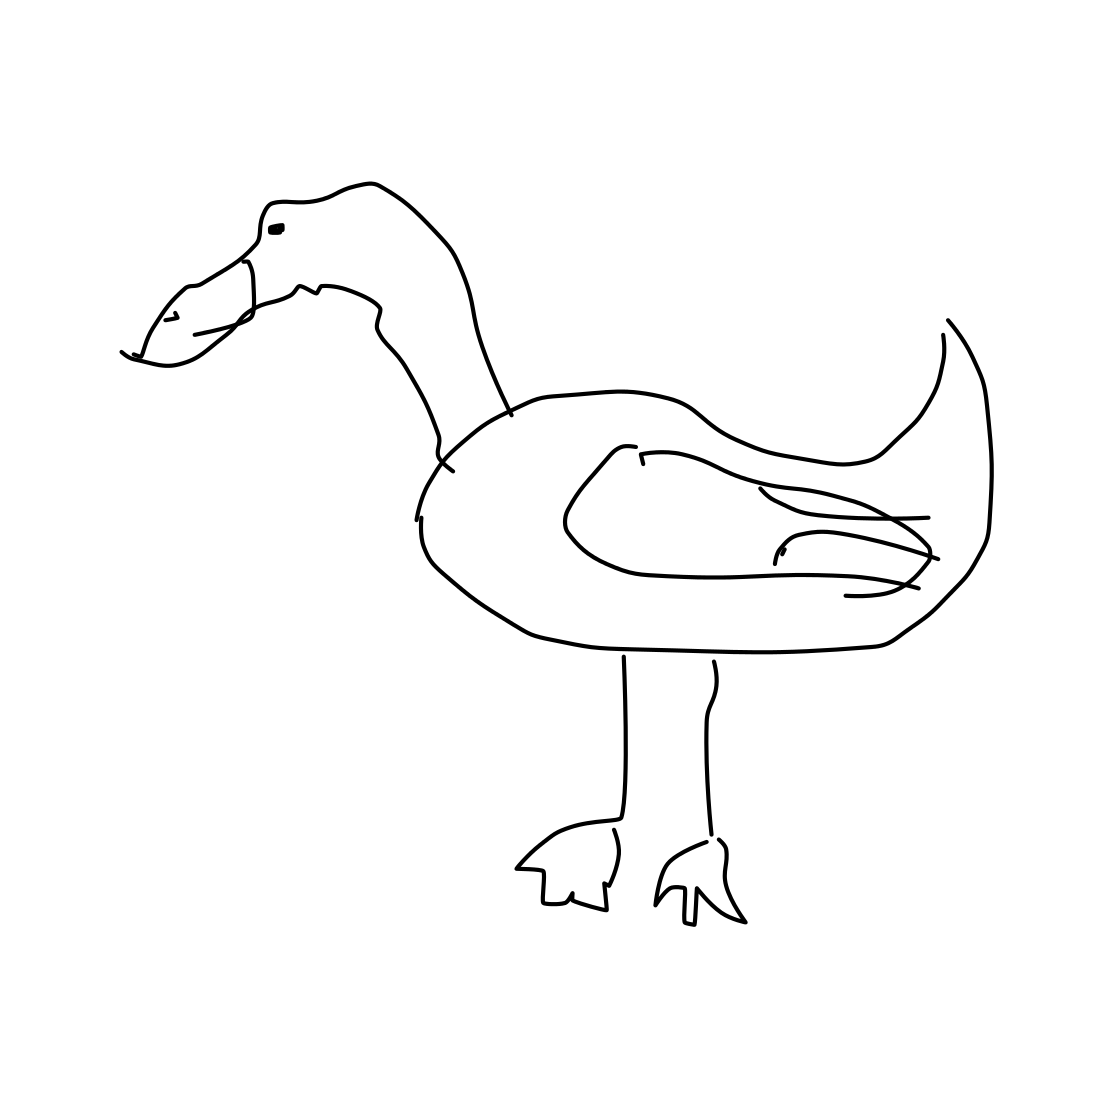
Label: duck